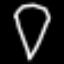
Label: diamond